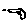
Label: hexagon